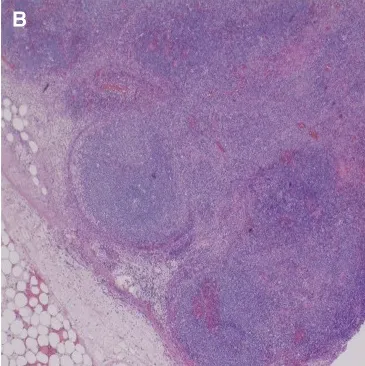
Overall maintained lymph node architecture with dilated sinuses, abundant hemorrhage, and geographic areas of necrosis.
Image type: pathology (h&e)